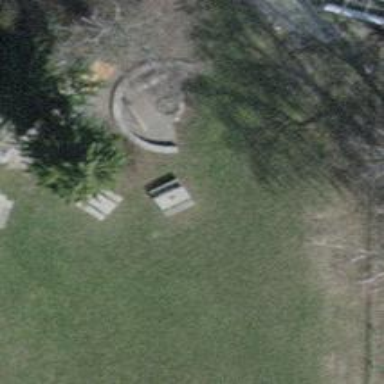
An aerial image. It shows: Picnic table located in leisure land area.